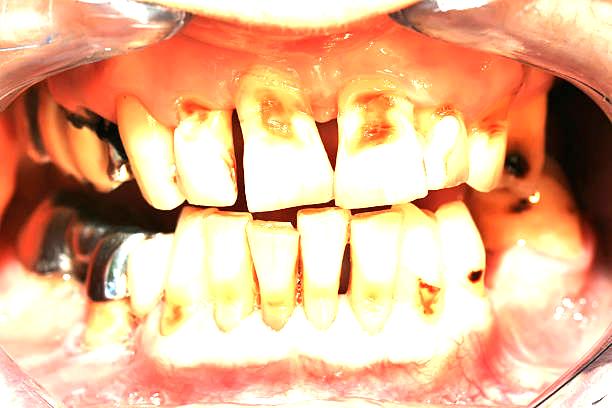
Condition: Gingivitis